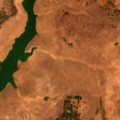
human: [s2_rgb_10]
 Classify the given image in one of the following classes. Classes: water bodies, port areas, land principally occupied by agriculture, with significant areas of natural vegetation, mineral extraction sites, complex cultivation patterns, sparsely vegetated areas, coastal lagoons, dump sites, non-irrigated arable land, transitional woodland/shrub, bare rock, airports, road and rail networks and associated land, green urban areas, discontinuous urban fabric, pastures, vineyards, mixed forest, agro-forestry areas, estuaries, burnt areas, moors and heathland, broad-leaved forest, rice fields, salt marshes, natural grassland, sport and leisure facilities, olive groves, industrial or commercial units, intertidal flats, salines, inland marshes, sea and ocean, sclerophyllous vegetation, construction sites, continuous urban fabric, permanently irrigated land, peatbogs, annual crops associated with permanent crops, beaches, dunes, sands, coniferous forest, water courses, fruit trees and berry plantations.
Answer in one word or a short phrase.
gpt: pastures, agro-forestry areas, water bodies